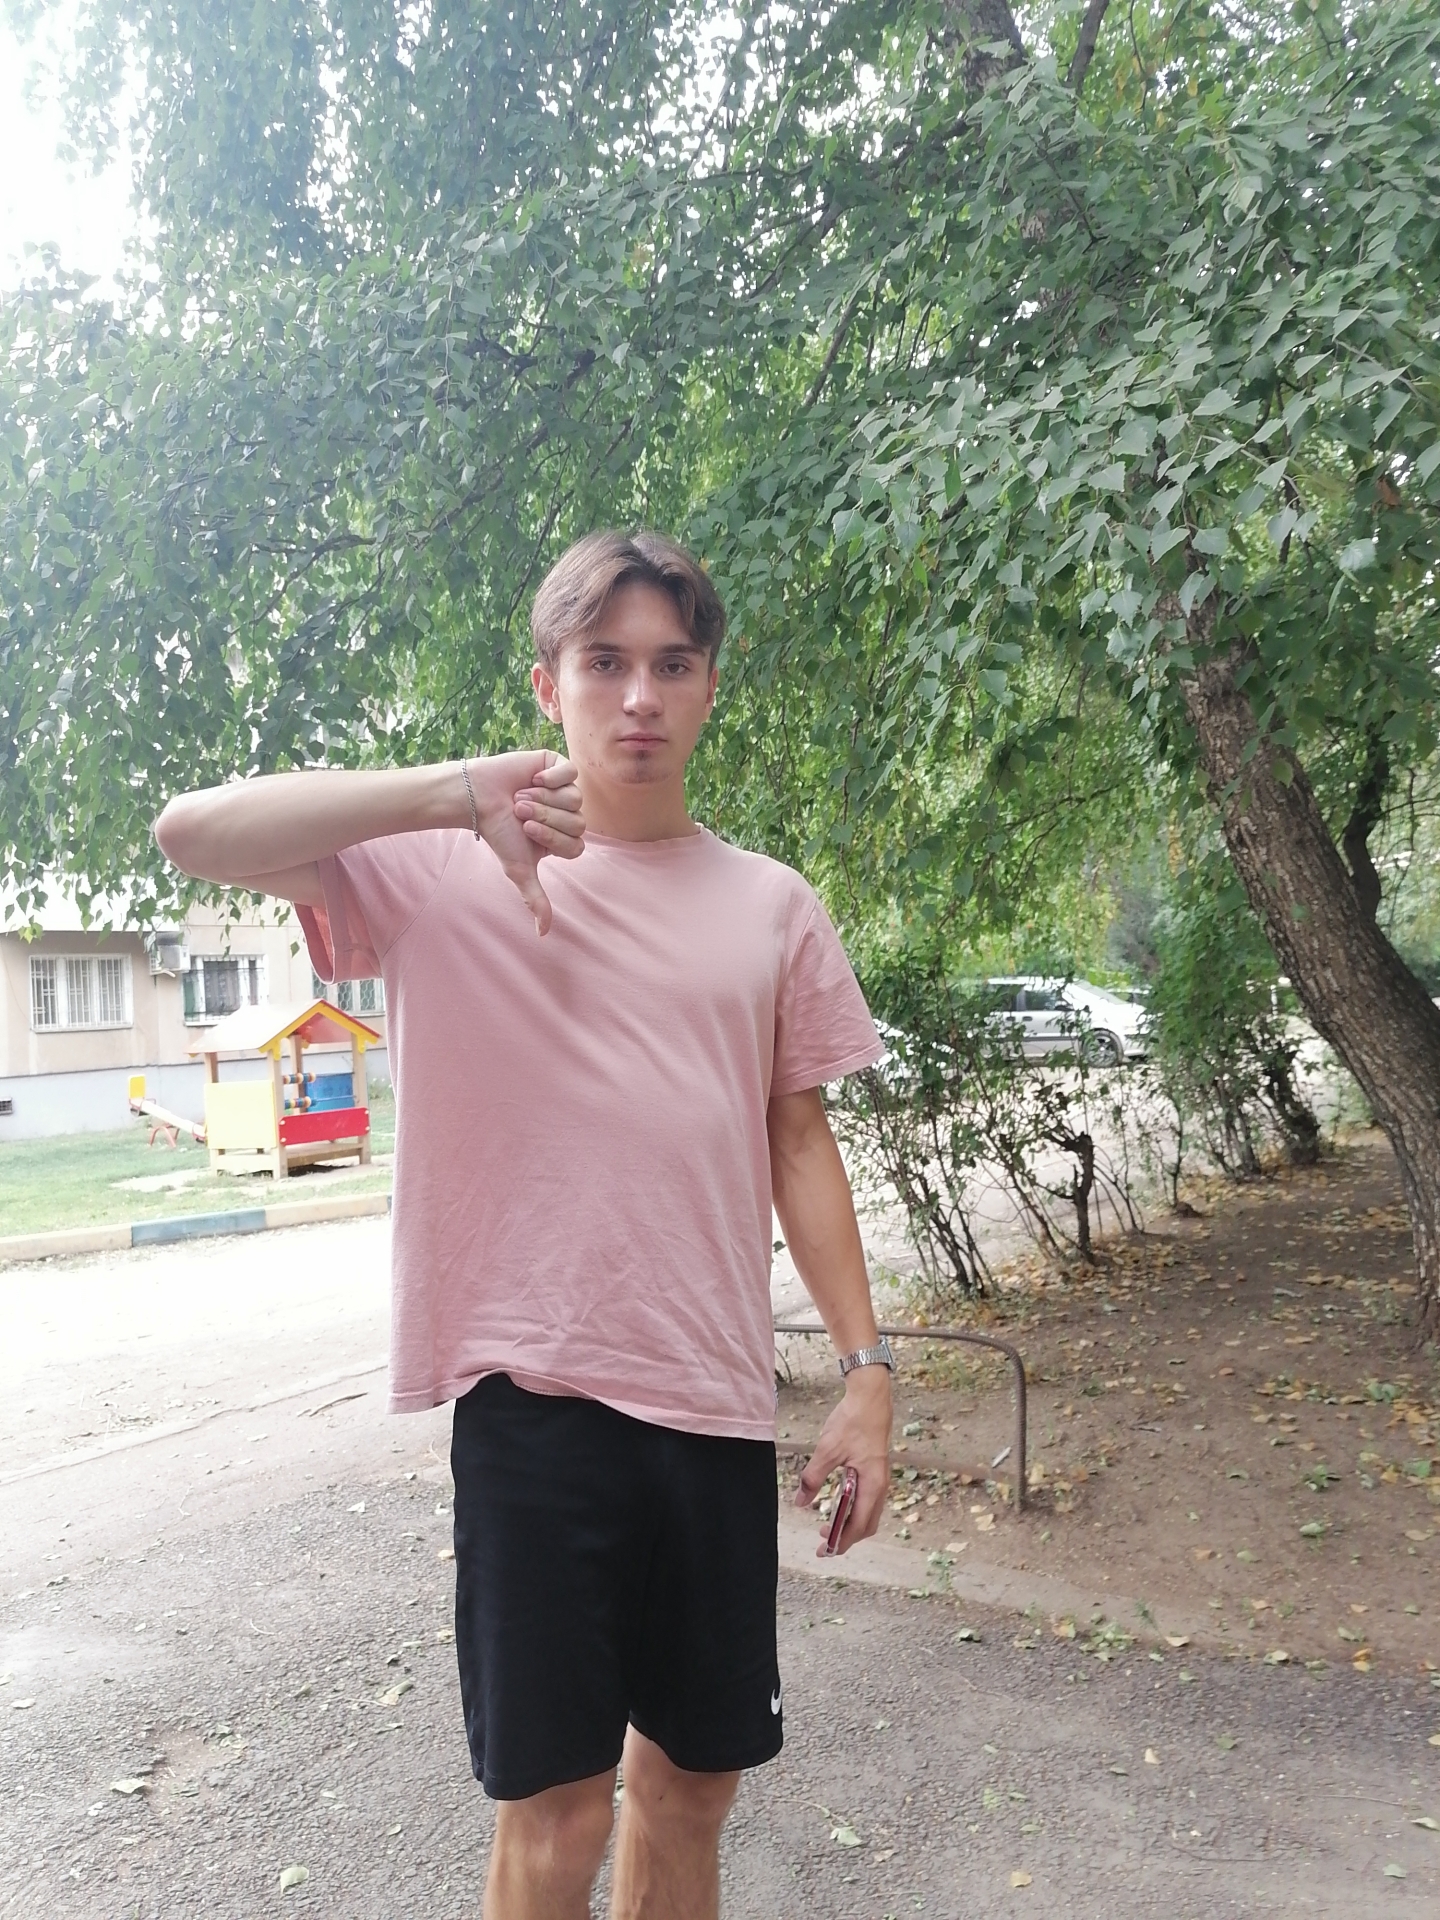
Label: clear